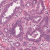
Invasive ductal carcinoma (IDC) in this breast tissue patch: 0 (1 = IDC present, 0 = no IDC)